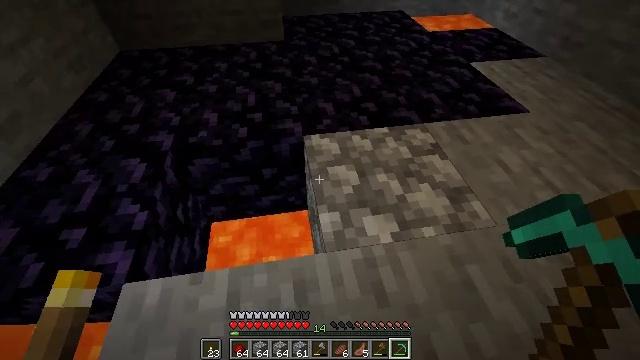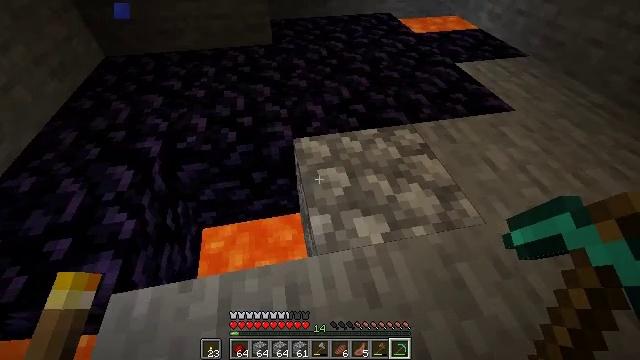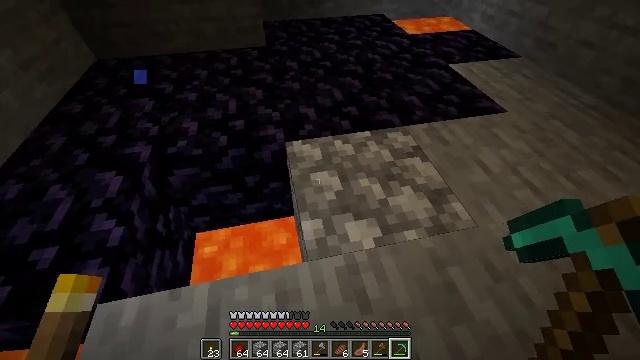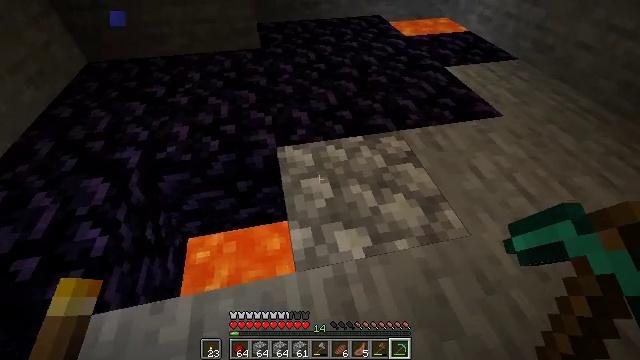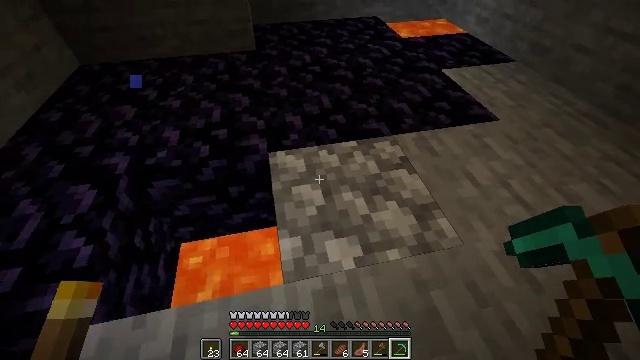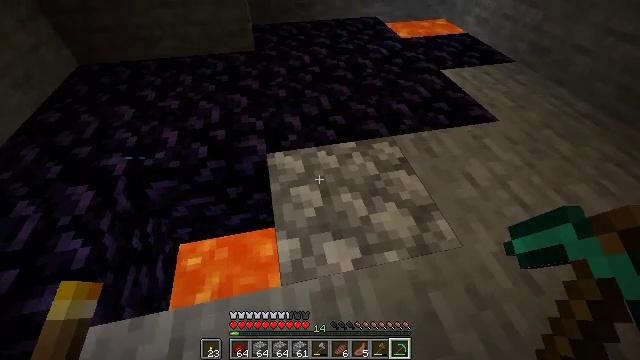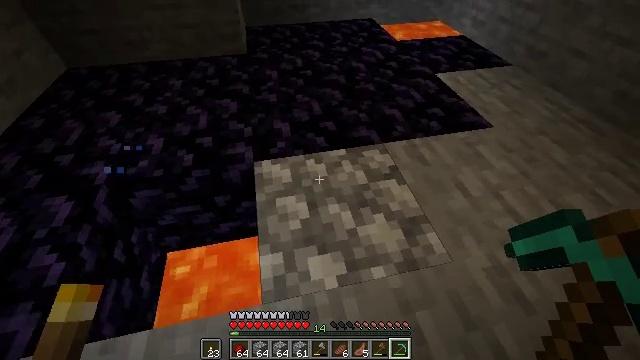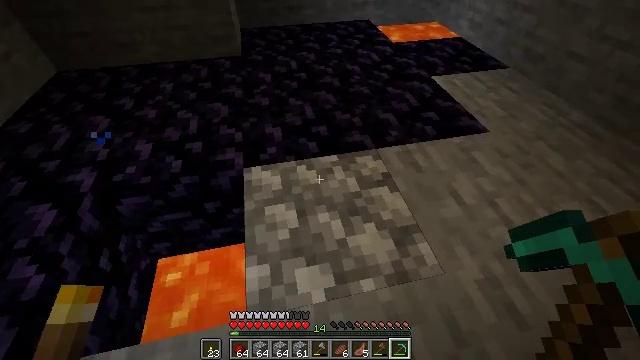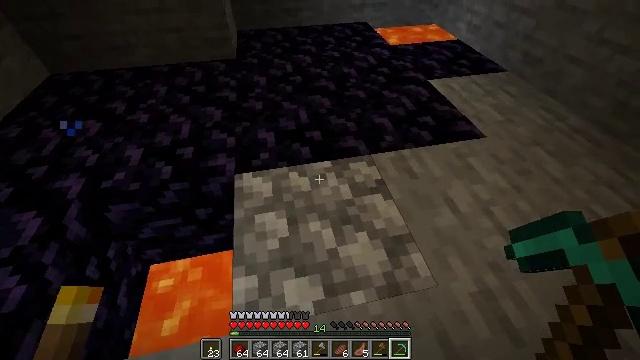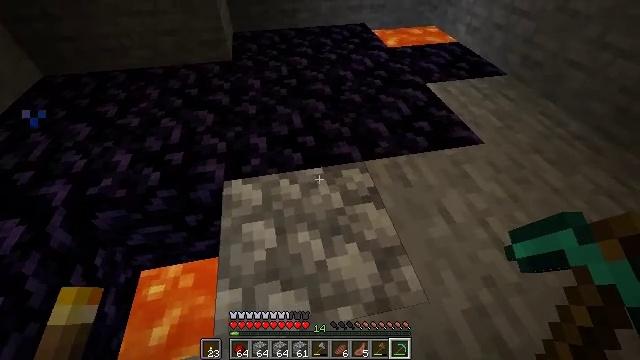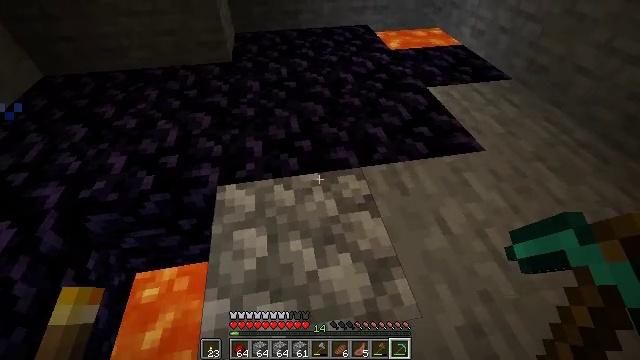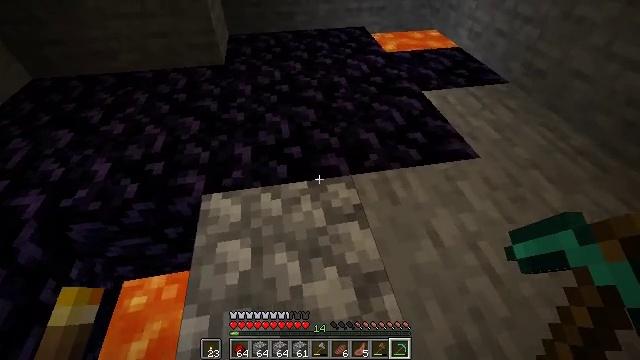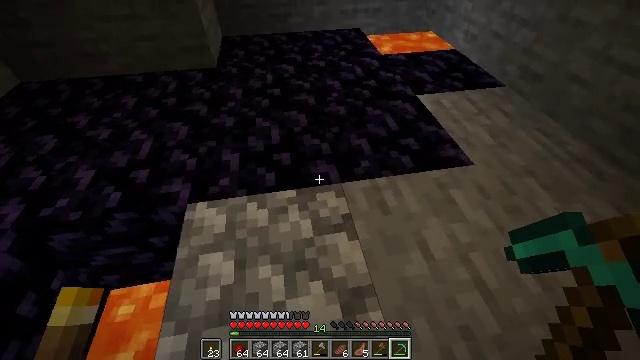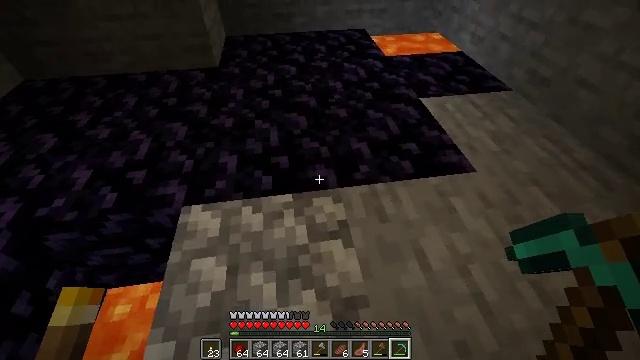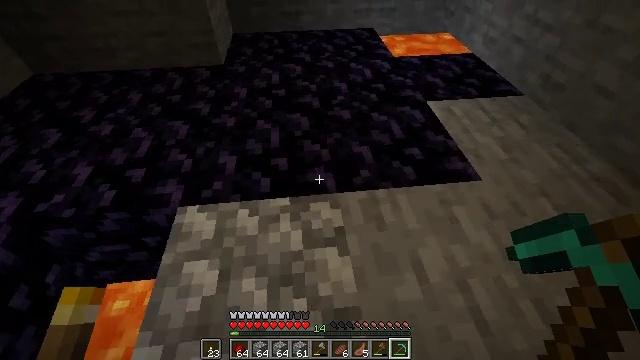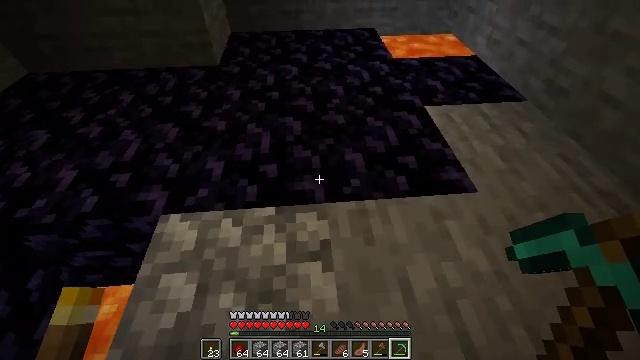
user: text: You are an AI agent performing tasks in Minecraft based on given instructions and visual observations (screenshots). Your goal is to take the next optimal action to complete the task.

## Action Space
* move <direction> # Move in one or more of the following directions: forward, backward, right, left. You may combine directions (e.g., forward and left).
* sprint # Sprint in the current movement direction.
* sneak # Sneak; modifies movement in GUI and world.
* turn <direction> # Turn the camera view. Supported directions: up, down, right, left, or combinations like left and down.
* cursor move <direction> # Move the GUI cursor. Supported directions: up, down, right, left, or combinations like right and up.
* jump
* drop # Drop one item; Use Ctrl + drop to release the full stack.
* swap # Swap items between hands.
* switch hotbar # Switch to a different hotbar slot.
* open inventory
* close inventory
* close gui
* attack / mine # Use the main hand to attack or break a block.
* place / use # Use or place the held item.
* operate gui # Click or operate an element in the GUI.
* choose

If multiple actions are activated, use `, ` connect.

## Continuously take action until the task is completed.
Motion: motion action
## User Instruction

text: Mine the tough obsidian.
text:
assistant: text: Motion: move right, sneak, turn right
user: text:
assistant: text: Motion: move forward and move right, sneak
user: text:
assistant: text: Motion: move forward and move right, sneak
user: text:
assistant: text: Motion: move forward and move right, sneak
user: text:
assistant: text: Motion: move forward and move right, sneak
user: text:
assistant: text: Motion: move forward and move right, sneak
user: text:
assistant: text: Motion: move forward and move right, sneak
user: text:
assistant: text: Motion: move forward and move right, sneak
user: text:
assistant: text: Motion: move forward and move right, sneak
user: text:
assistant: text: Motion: move forward and move right, sneak, turn left
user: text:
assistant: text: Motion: move forward and move right, sneak
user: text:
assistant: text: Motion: move forward and move right, sneak
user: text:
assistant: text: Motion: move forward and move right, sneak, turn left
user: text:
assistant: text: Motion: move forward and move right, sneak, turn left
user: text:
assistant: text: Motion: move forward and move right, sneak, turn left
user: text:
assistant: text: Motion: move forward and move right, sneak
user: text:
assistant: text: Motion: move forward and move right, sneak
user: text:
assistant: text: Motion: move forward and move right, sneak
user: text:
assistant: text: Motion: move forward and move right, sneak, turn left and down
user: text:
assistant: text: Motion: move forward, sneak
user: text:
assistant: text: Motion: sneak
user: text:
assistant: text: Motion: sneak, attack / mine
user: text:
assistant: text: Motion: sneak, attack / mine
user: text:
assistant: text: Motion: sneak, attack / mine
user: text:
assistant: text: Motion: sneak, attack / mine
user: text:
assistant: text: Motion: move forward, sneak, attack / mine
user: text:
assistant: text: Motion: move forward and move right, sneak, attack / mine
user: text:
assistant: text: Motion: move forward and move right, sneak, attack / mine
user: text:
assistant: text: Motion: move forward and move right, sneak, turn down, attack / mine
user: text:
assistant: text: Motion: sneak, turn down, attack / mine